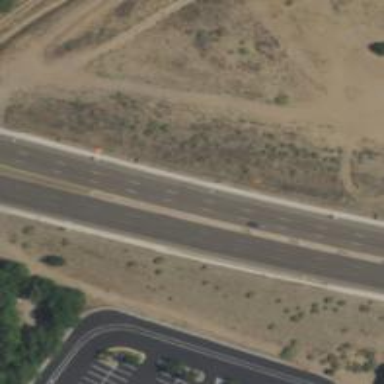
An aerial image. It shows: Trunk highway.